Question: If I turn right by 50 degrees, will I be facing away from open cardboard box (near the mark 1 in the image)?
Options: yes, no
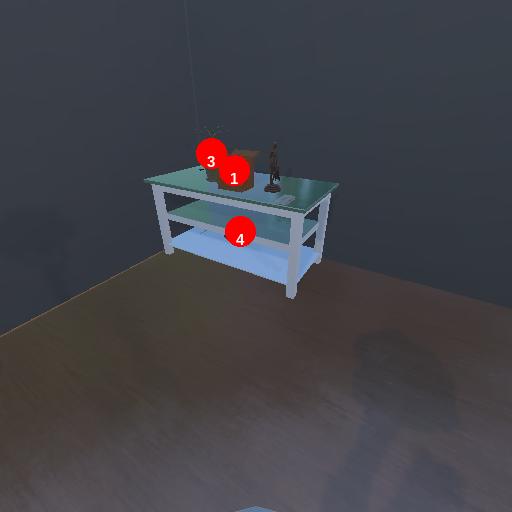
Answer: yes